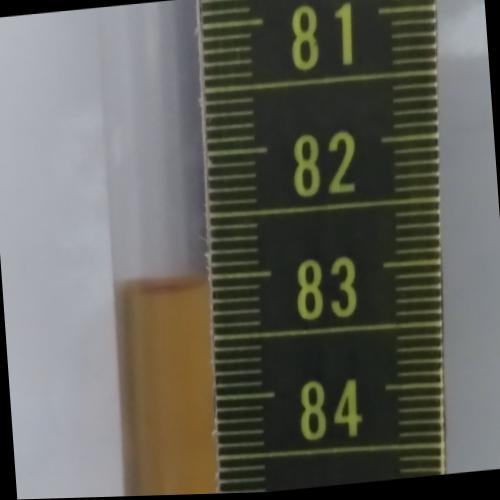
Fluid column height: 83.0 cm